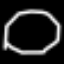
Label: octagon